Aerial crown-view tile of a tropical tree (Barro Colorado Island, Panama), acquired 20250715:
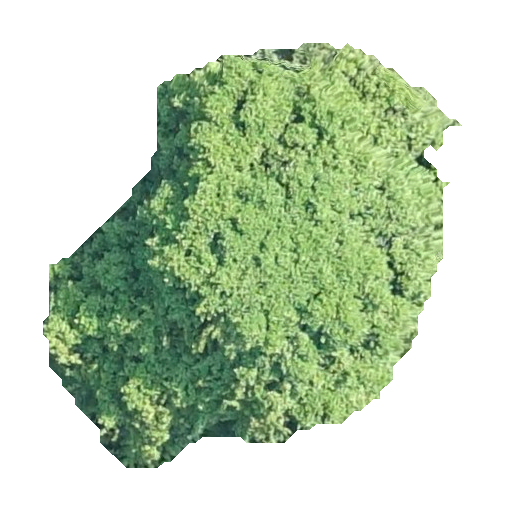
Species: Prioria copaifera
GBIF accepted scientific name: Prioria copaifera
Crown area: 179.582 m²